Interaction volume radius: 10 \u00c5
Interaction volume height: 20 \u00c5
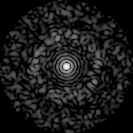
Disorder parameter: 0.8133